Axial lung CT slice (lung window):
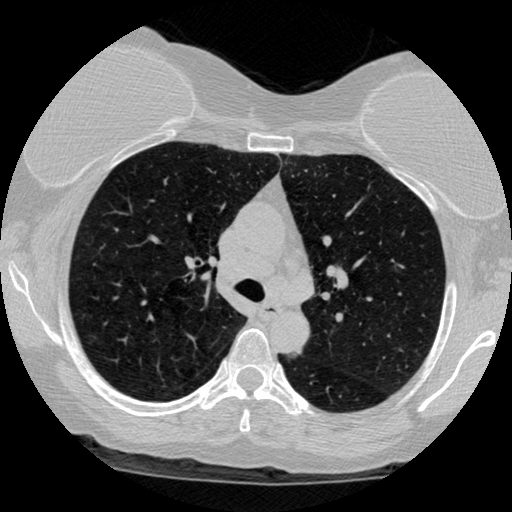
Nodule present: no